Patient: sex F, age 36
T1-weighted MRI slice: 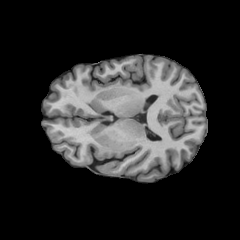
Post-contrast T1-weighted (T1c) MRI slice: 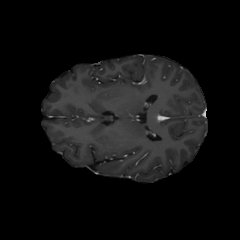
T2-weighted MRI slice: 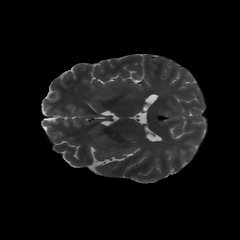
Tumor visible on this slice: no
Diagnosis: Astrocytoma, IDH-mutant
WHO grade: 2